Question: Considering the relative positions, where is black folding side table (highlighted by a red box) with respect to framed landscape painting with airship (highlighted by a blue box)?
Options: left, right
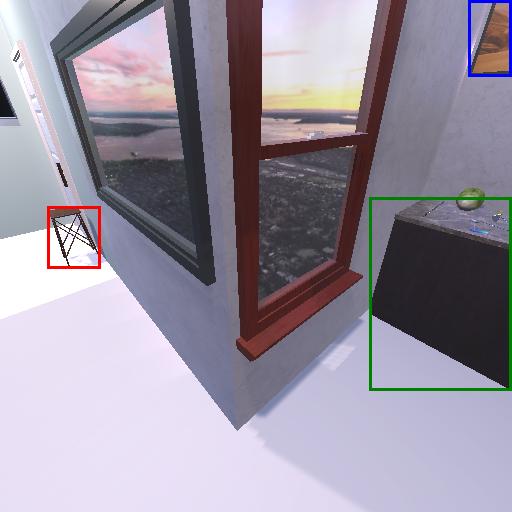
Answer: left